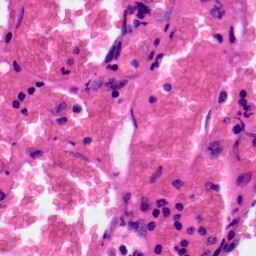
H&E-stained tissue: Colon